The image is the raw time-domain waveform of a rolling-element bearing's vibration signal. What is the most likely bearing condition (normal, inner_race, outer_race, ball)?
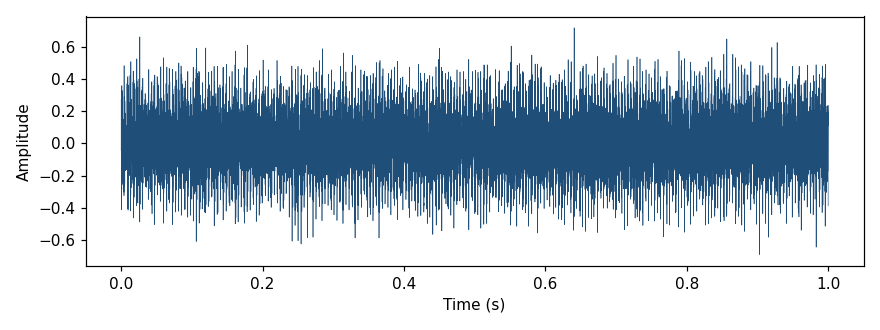
Answer: outer_race